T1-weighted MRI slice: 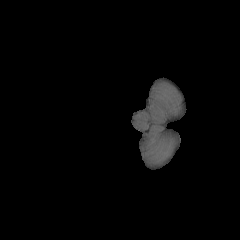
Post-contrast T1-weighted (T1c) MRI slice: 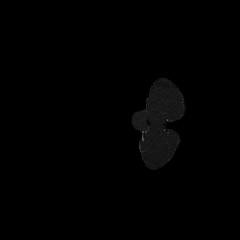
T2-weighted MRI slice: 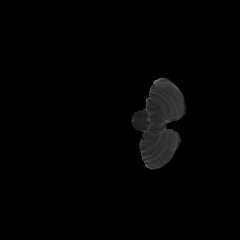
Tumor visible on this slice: no